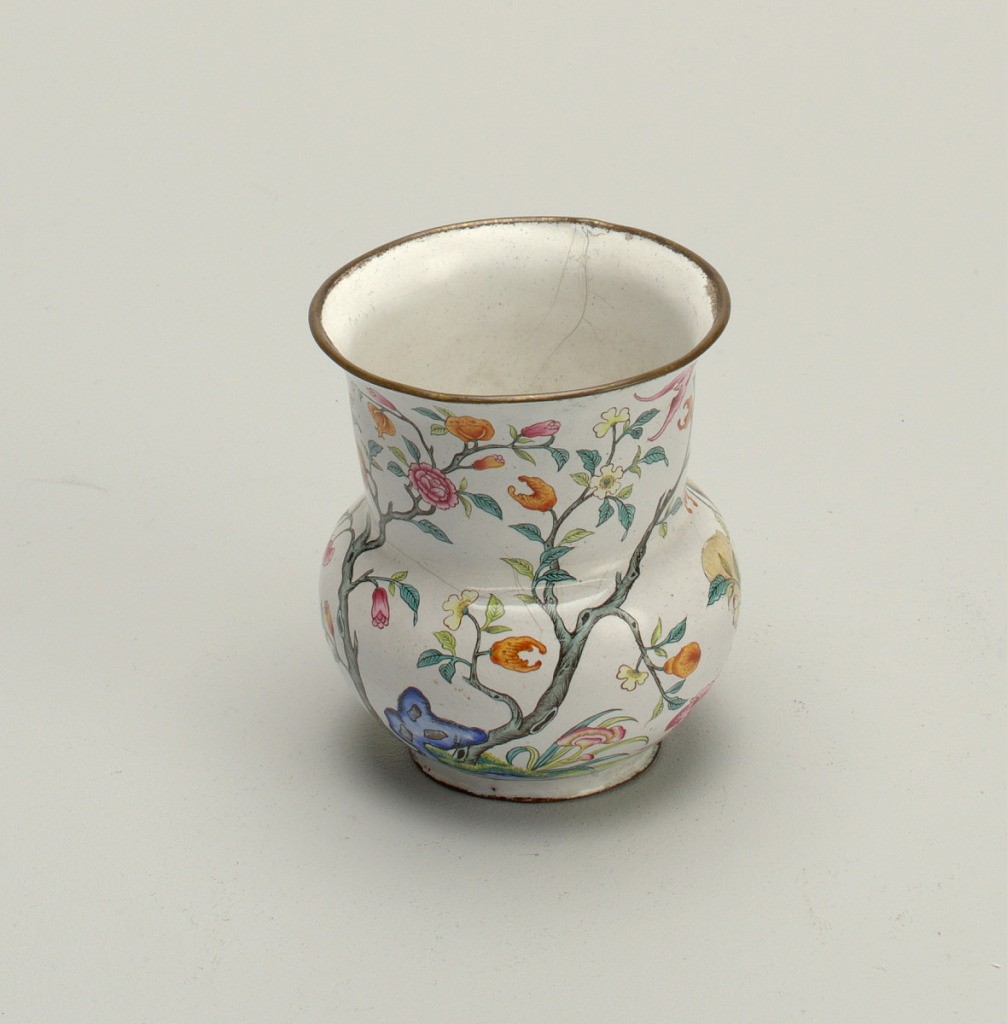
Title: Chinese Export Vase
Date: late 18th–early 19th century
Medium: Enamel on copper
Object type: Vase
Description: A copper vase with floral enamel decoration.